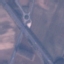
Land use / land cover: Highway